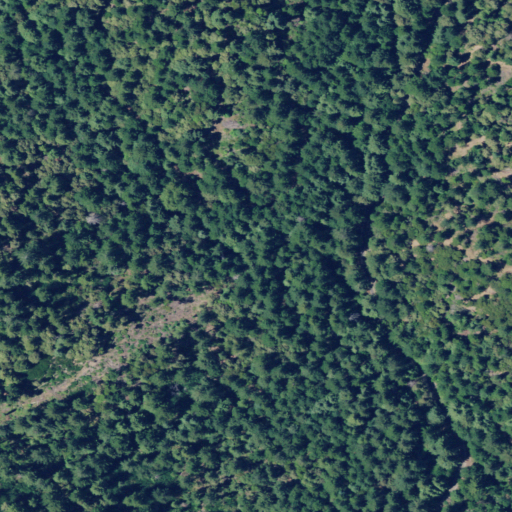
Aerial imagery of valley in California named Tank Four Gulch containing evergreen forest and open development